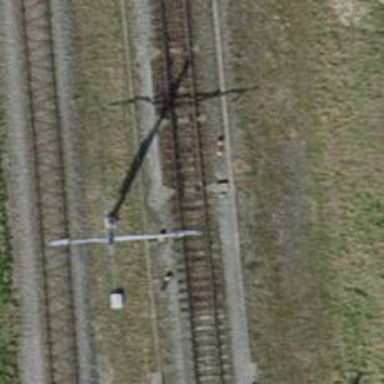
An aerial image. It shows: Railway switch.